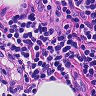
Metastatic tissue present: no